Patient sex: M
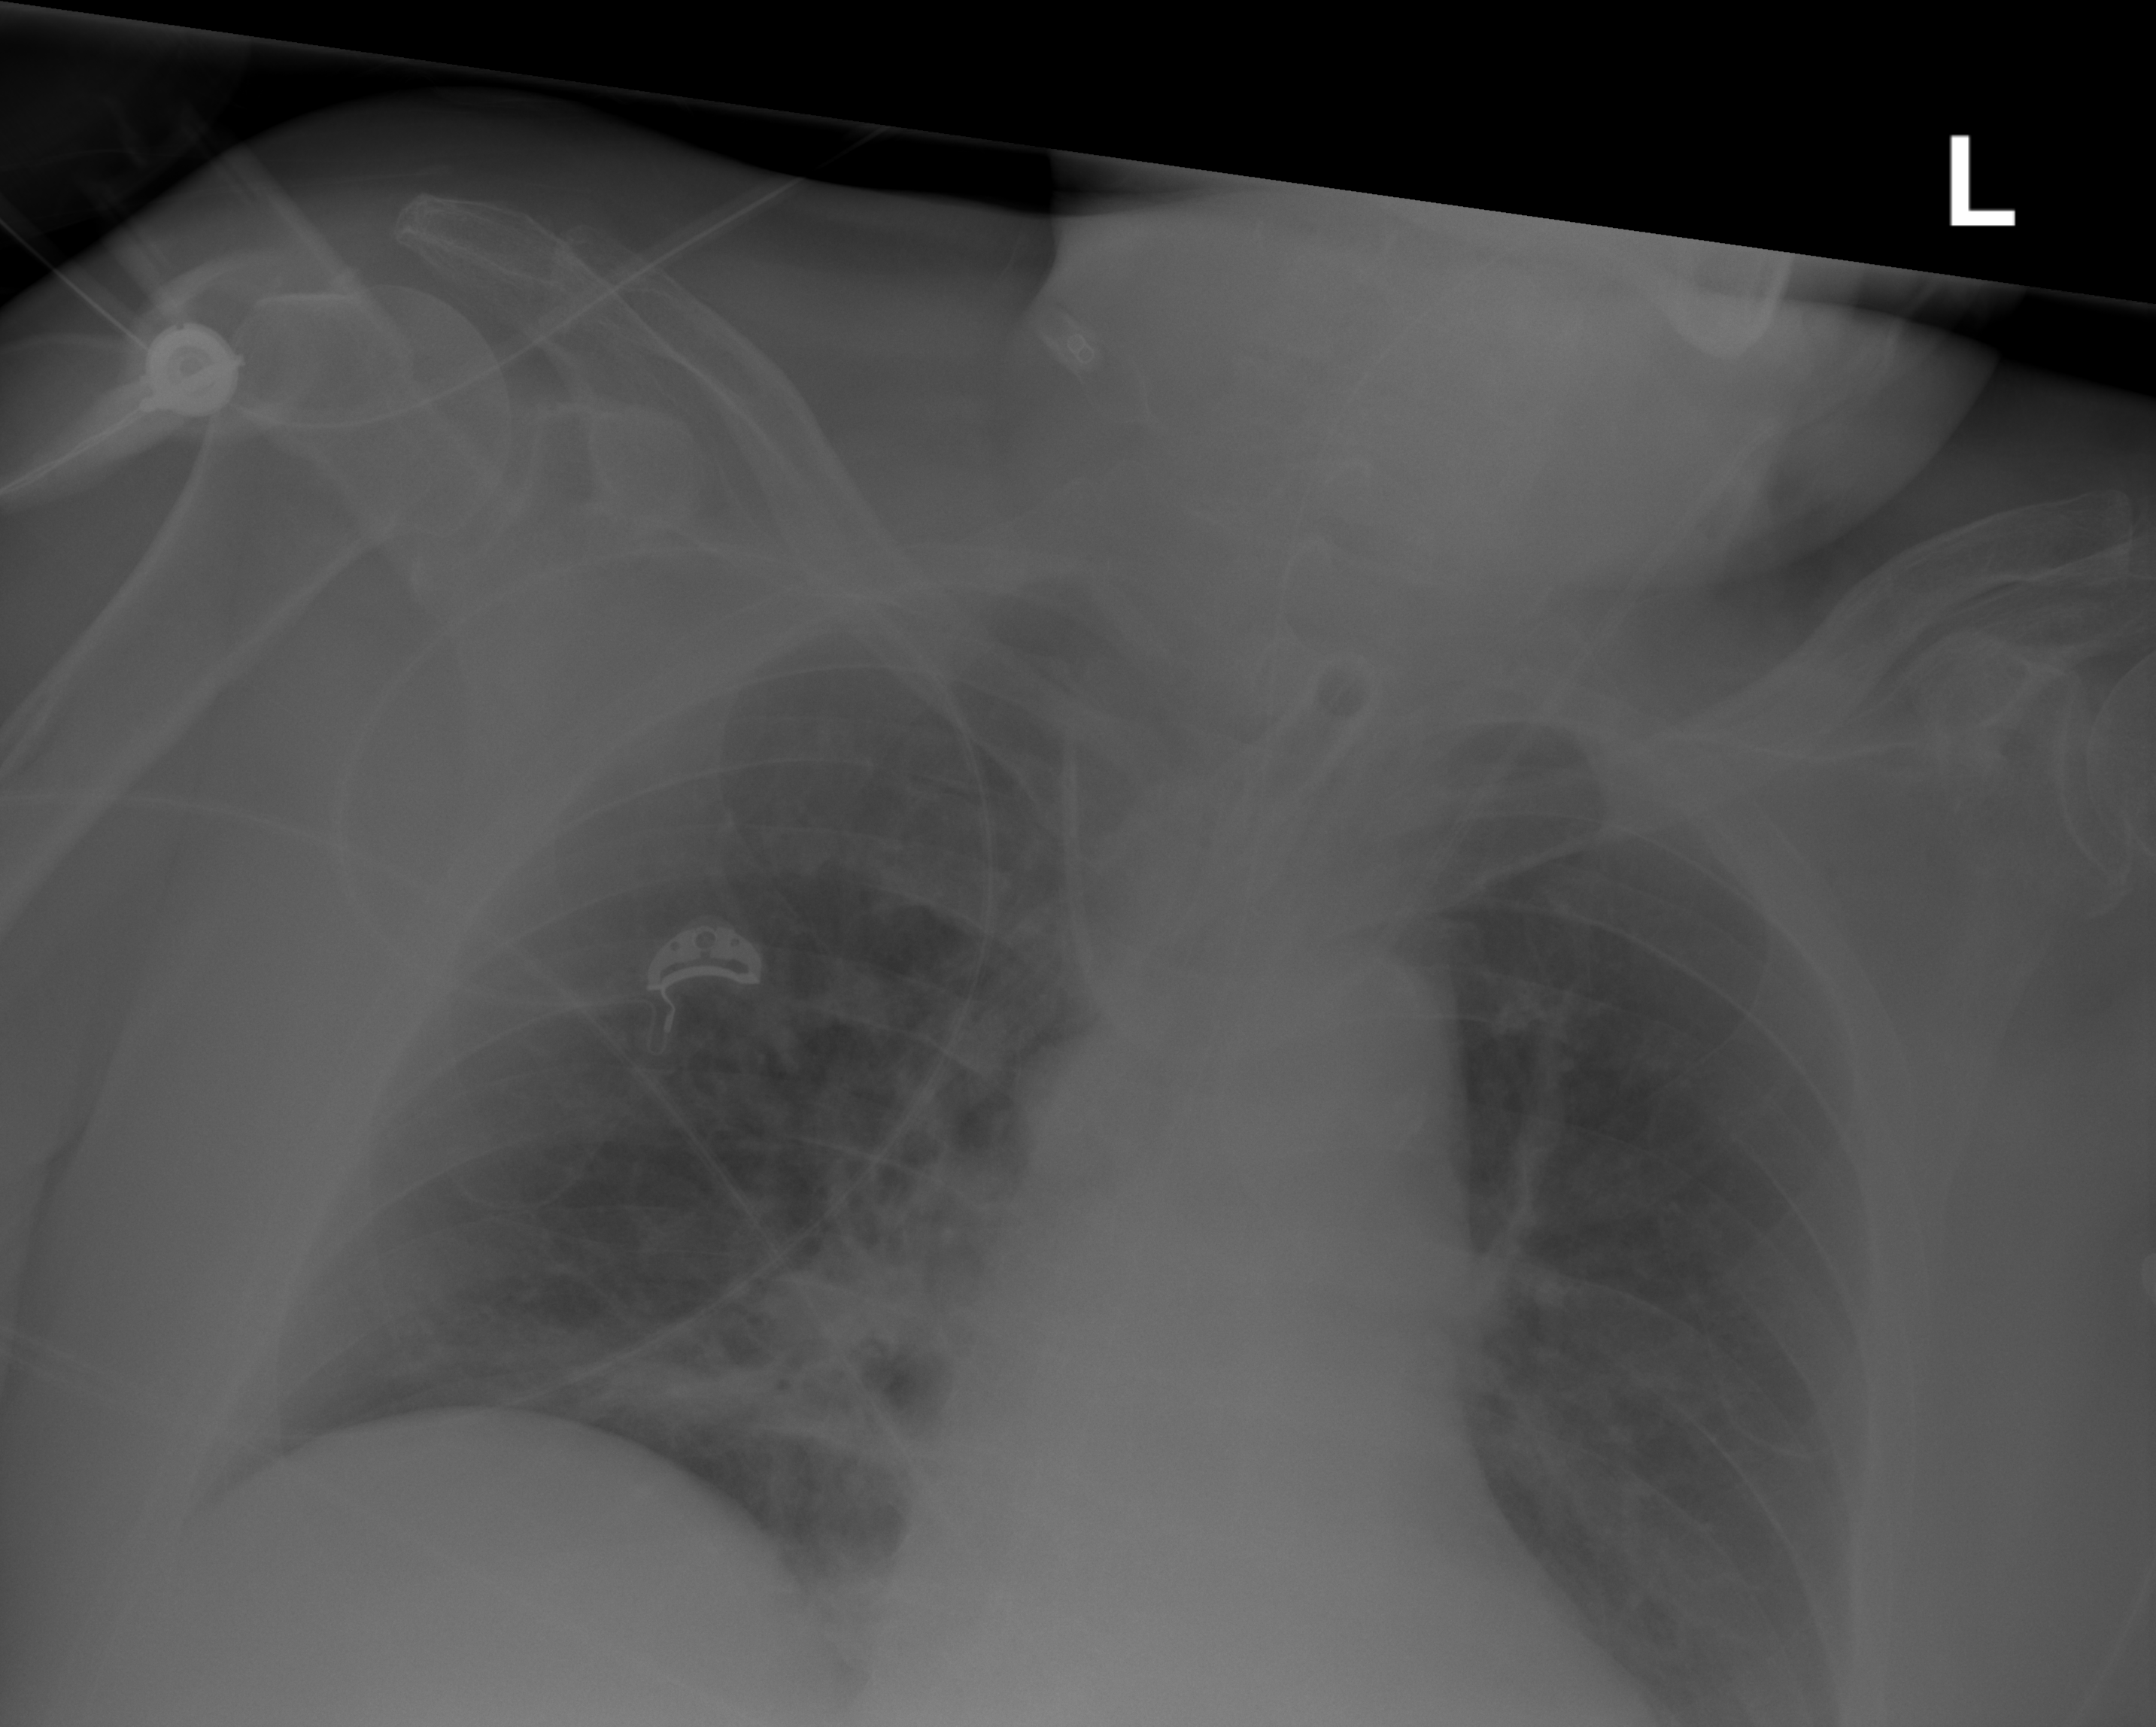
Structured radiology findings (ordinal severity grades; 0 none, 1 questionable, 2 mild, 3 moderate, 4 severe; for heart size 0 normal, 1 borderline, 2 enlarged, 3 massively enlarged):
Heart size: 2
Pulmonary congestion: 2
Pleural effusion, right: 0
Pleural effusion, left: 0
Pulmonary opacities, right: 2
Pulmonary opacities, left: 0
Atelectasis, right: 2
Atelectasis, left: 2